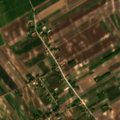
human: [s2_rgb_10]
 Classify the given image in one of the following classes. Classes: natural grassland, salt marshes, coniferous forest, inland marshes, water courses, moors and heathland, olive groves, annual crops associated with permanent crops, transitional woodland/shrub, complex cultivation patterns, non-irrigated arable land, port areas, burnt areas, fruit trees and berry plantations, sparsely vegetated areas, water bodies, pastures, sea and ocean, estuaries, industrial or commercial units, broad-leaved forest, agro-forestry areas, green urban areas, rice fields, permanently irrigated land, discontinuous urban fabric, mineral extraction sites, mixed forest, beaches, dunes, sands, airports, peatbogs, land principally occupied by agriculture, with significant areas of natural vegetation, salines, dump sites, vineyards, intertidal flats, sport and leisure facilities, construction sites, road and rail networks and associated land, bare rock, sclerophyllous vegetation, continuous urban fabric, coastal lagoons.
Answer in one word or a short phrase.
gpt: discontinuous urban fabric, fruit trees and berry plantations, complex cultivation patterns